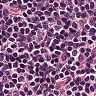
Metastatic tissue present: no